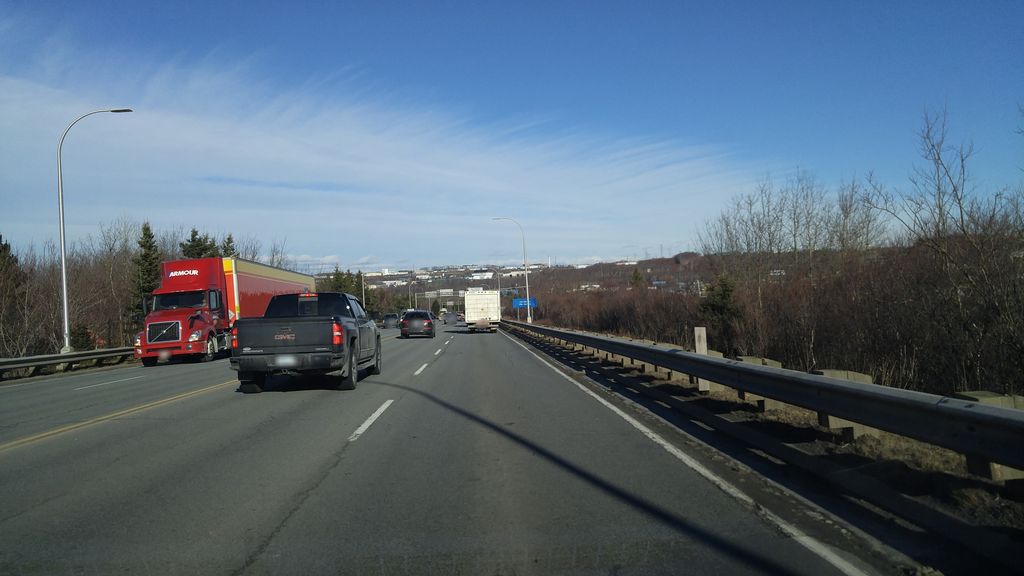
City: halifax